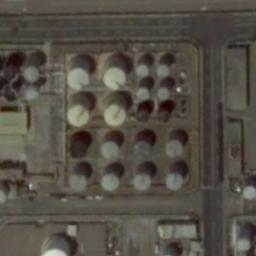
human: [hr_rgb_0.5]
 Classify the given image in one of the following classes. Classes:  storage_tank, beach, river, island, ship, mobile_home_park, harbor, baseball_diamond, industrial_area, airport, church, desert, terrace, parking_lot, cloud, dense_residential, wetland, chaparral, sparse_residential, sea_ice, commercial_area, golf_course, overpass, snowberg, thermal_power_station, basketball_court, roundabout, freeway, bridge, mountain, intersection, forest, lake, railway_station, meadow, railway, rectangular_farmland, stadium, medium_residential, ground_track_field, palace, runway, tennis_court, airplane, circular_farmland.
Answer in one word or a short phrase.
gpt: storage_tank